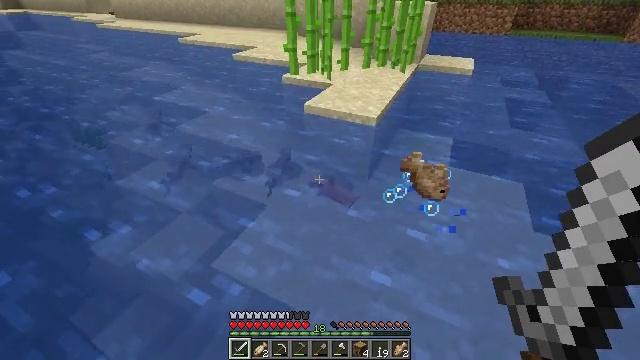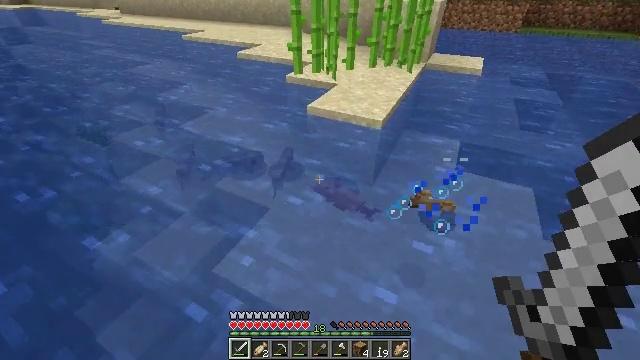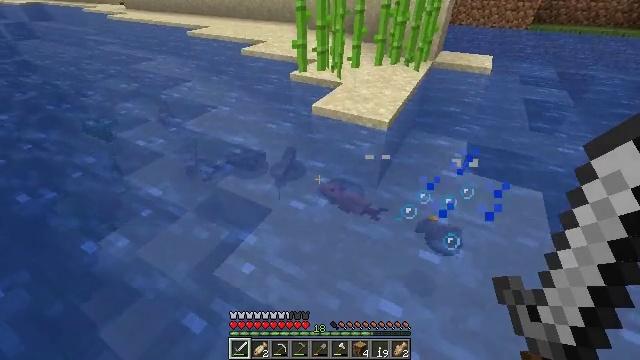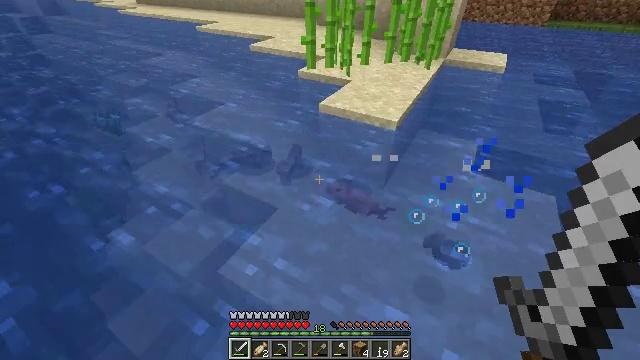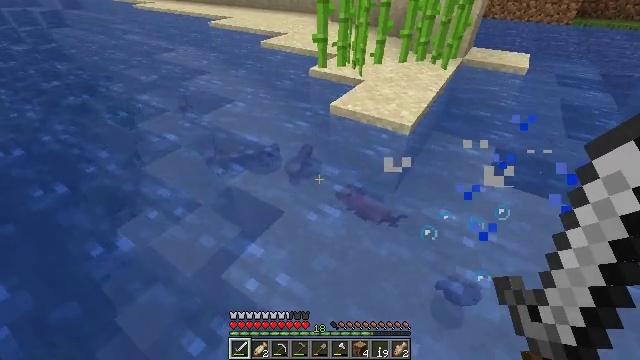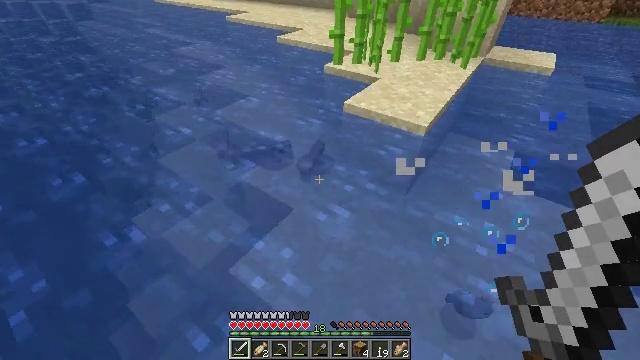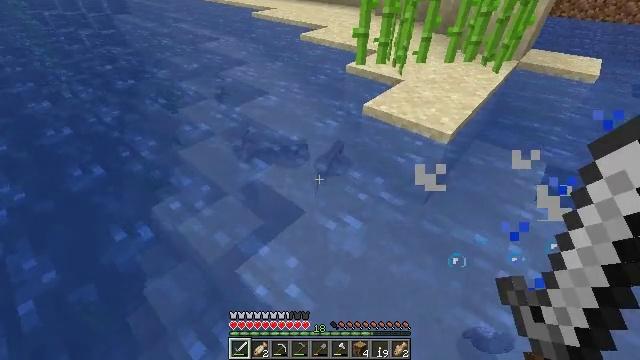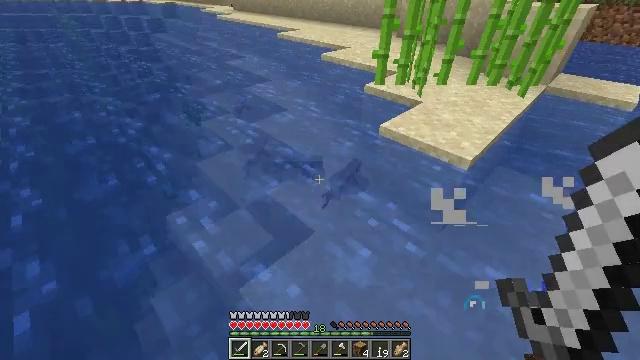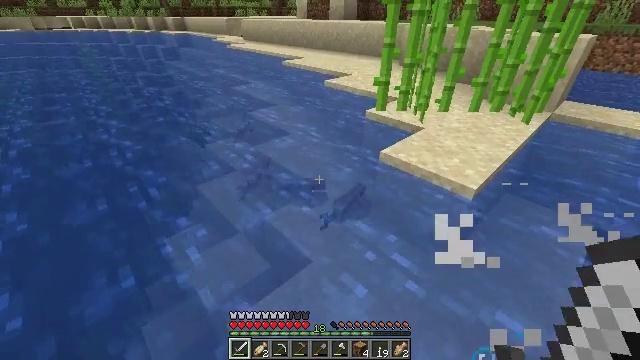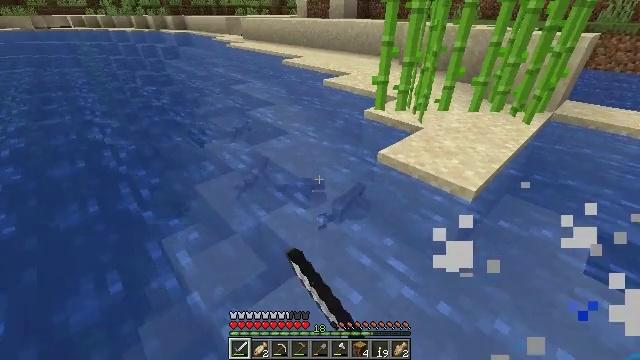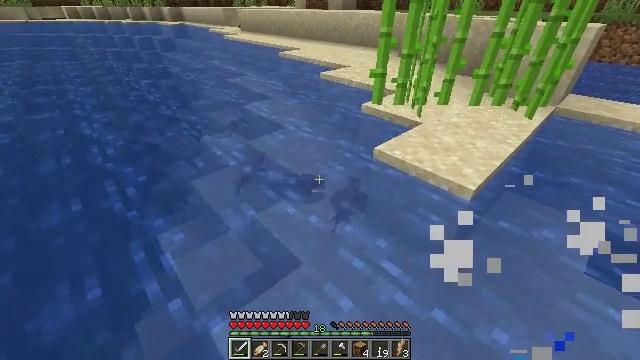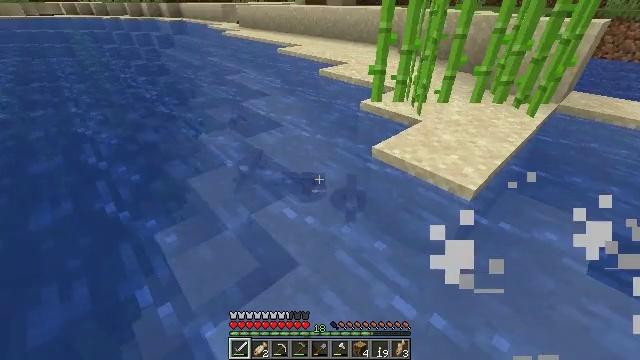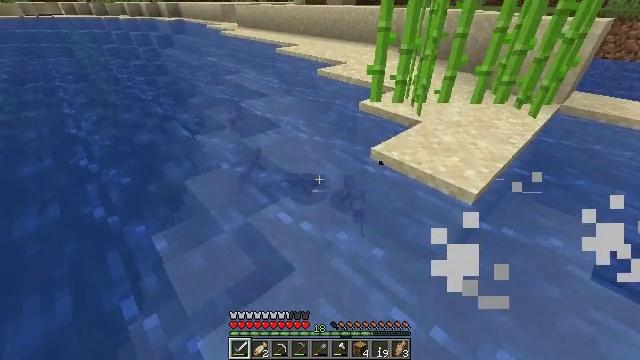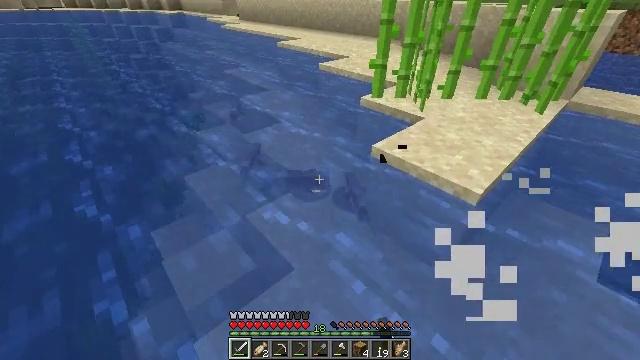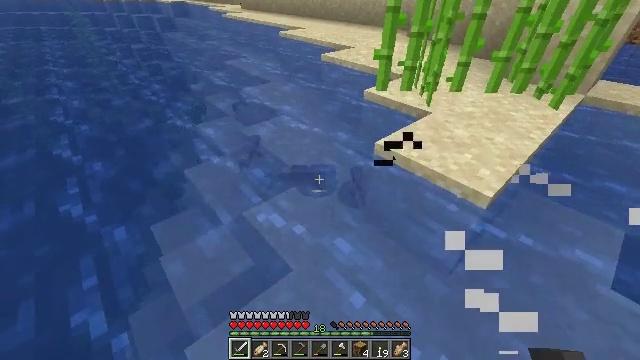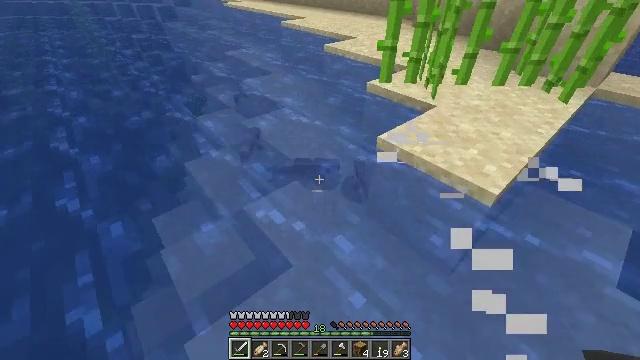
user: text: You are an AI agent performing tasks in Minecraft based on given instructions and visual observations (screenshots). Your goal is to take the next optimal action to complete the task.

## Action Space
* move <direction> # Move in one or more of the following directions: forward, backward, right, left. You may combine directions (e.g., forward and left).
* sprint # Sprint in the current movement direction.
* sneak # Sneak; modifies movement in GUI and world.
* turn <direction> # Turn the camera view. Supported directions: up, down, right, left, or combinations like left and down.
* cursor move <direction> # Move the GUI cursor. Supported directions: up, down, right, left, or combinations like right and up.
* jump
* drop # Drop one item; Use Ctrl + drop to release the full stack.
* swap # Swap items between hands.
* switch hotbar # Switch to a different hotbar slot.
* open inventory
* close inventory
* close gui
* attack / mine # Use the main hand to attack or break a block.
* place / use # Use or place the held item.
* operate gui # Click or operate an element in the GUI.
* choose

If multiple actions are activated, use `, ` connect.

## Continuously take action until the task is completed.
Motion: motion action
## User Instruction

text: Hunt a cod.
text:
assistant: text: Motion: move forward, turn left
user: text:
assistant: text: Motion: move forward, turn left
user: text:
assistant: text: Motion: move forward, turn left
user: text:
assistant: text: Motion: move forward, turn left
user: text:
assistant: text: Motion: move forward and move right, turn left
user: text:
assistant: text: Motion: move forward and move right, turn left
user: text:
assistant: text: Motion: move forward and move right, turn left and up
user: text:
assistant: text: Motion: move forward and move right, turn left and up, attack / mine
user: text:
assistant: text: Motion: move forward and move right, attack / mine
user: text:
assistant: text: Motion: move forward, turn down, attack / mine
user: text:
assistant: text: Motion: move forward, attack / mine
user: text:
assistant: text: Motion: move forward
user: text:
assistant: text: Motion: move forward, turn down
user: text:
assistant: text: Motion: move forward, turn down
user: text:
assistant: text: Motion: move forward, turn down
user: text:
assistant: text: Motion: move forward
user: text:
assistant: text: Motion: move forward
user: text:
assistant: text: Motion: move forward
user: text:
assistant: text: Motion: move forward
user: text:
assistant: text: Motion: move forward
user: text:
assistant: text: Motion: move forward
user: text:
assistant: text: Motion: move forward, attack / mine
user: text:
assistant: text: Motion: move forward, turn down, attack / mine
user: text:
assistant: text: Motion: move forward, turn down, attack / mine
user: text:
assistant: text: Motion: move forward
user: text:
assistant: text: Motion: move forward
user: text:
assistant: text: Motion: move forward
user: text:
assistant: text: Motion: move forward
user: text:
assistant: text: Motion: move forward
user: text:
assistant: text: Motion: move forward